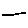
Label: line